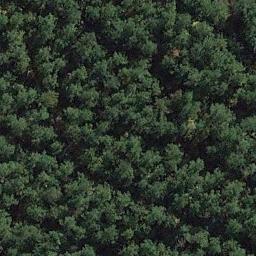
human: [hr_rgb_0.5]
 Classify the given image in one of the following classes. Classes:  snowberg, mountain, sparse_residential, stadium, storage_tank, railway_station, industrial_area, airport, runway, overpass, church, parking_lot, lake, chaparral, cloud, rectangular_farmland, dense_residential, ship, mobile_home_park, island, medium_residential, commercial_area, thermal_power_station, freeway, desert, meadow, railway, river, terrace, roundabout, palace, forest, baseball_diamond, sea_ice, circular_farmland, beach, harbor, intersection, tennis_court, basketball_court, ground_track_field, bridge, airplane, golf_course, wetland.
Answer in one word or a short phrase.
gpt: forest